A bearing vibration time series has been folded into this square grayscale image, one row per segment of consecutive samples. Determine the bearing's health state. Answer with exactly one of: normal, inner_race, outer_race, ball.
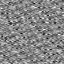
Answer: outer_race